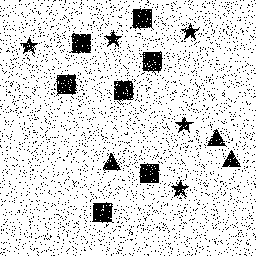
Squares: 7
Triangles: 3
Stars: 5
Total shapes: 15